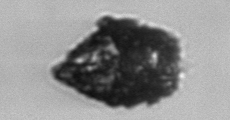
Label: Tintinnopsis